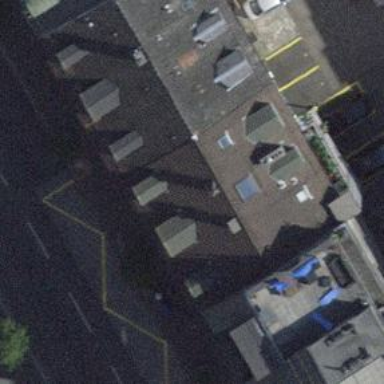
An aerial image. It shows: Clothing store.